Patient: sex F, age 59
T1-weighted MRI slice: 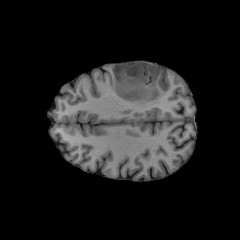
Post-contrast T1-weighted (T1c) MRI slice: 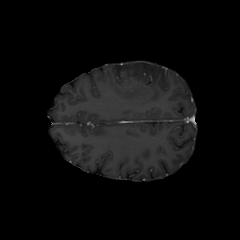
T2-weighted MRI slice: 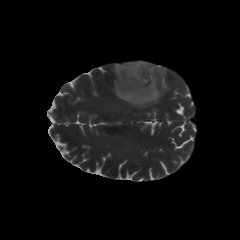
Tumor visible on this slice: yes
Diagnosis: Astrocytoma, IDH-mutant
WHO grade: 3